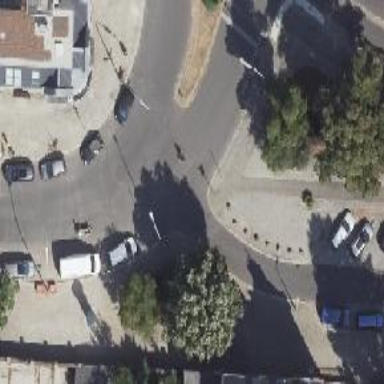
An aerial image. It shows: Asphalt footway with unmarked crossing.